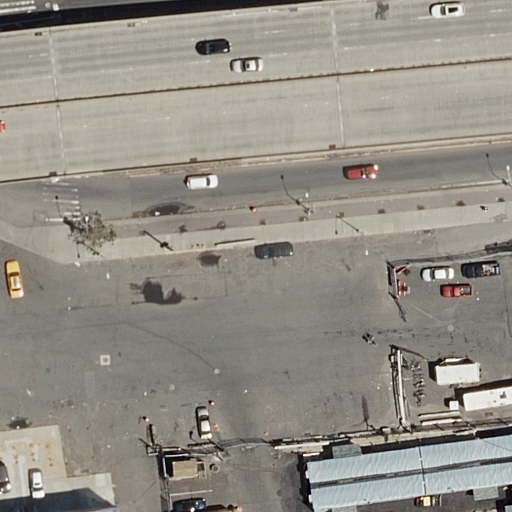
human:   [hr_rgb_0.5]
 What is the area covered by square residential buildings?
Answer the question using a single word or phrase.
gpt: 0m2

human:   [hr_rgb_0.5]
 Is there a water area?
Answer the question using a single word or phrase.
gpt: no

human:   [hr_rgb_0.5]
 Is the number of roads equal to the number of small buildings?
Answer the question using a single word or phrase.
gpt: no

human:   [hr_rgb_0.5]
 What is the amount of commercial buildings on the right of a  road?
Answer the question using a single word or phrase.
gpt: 0

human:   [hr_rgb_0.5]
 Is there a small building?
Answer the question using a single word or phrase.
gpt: no

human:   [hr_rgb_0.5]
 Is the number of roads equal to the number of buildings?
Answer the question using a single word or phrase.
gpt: no

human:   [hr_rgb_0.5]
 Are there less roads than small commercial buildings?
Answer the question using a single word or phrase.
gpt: no

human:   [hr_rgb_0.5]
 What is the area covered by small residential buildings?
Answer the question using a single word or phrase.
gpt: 0m2

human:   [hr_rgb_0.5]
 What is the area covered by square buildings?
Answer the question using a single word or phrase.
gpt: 0m2

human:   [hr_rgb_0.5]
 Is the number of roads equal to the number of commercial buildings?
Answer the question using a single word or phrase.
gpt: no

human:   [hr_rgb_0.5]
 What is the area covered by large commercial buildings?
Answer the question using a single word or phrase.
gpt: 0m2

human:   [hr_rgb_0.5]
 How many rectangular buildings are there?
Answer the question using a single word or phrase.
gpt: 1

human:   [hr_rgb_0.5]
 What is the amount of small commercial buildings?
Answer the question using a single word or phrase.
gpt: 0

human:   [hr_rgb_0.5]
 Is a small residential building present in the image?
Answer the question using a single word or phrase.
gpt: no

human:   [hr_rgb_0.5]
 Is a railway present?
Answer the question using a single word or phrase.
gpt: no

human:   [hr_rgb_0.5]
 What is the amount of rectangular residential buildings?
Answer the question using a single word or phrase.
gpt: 1

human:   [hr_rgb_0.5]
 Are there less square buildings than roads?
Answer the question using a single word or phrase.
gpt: yes

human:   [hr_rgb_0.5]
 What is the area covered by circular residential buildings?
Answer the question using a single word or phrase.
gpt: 0m2

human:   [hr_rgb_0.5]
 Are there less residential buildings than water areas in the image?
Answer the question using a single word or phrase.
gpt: no

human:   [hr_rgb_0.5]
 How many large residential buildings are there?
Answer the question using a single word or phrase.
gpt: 1

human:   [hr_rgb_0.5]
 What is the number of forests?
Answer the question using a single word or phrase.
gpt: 0

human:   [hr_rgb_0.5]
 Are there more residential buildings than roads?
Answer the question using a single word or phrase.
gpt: no

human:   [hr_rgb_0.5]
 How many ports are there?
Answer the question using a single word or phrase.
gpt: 0

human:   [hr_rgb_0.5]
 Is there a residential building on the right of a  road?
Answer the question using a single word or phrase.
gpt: no

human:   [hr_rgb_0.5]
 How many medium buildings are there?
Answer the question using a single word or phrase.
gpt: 0

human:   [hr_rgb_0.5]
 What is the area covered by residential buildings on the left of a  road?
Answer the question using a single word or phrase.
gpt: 6715m2

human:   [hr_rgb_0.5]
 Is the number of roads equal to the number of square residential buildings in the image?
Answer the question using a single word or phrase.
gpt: no

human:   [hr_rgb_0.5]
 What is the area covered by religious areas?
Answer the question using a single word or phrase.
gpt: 0m2

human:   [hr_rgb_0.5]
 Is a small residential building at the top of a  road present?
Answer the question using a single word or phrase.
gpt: no

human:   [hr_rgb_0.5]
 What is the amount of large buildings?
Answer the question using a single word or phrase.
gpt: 1

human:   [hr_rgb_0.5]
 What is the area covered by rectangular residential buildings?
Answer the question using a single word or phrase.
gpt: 6715m2

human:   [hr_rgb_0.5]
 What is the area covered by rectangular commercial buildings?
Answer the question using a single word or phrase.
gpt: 0m2

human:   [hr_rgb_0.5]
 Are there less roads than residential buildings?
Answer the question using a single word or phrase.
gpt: no

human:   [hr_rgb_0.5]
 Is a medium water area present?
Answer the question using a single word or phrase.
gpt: no

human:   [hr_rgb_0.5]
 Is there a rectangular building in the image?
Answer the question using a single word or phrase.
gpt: yes

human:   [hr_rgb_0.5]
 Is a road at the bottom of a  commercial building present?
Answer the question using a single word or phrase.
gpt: no